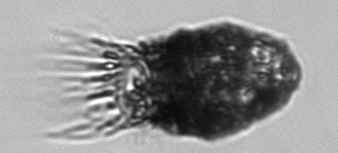
Label: Stenosemella_pacifica